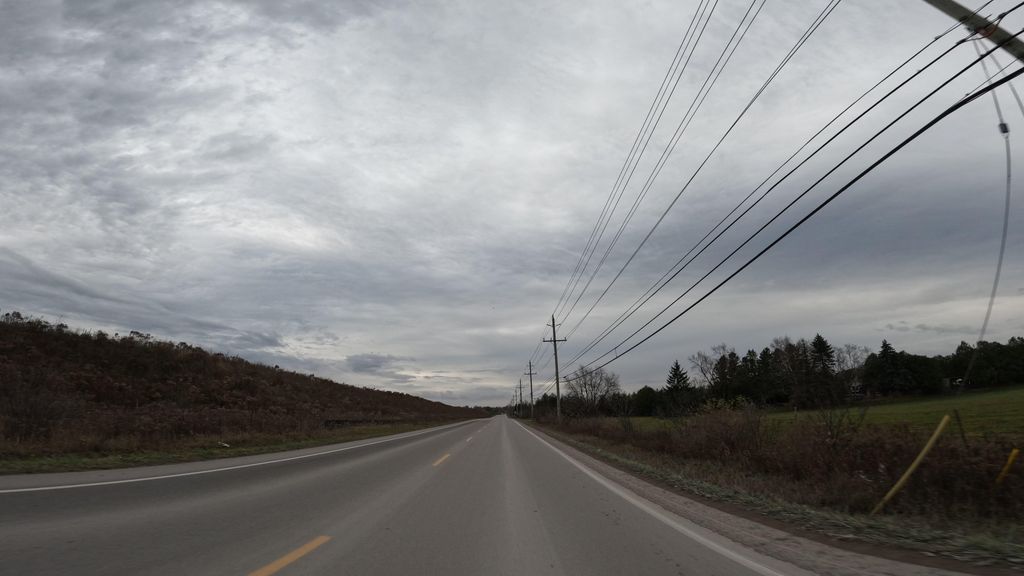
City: hamilton